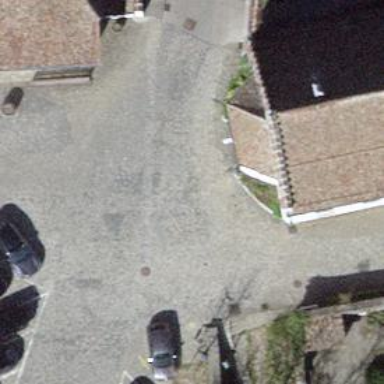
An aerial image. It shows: Living street with sett surface.